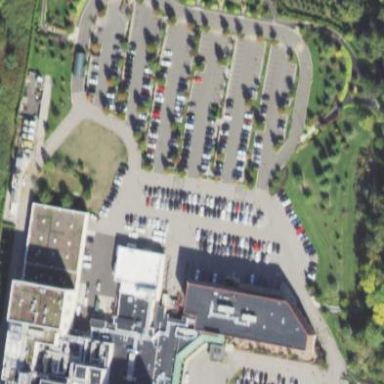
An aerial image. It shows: Hospital providing healthcare services.